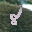
Label: 8